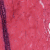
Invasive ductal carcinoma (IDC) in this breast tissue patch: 0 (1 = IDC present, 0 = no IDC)